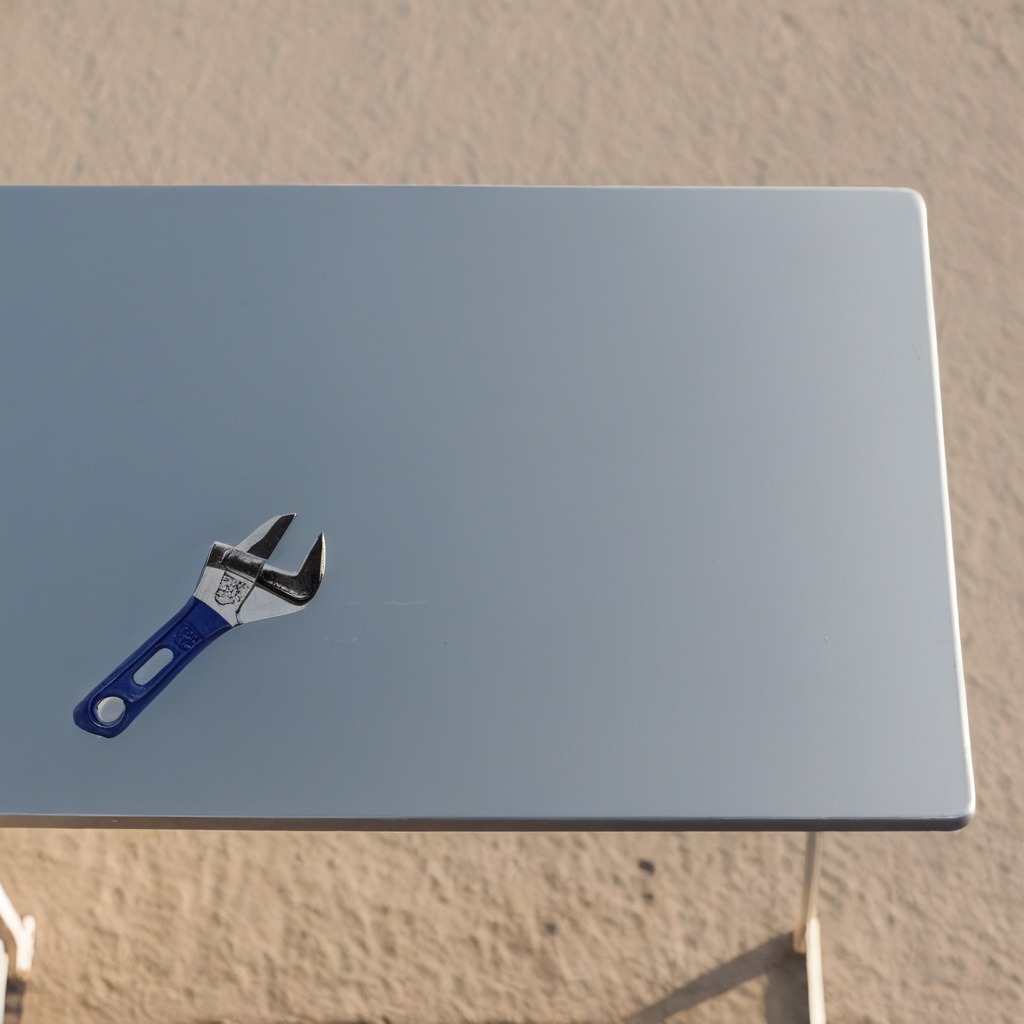
An wrench lies on the table.